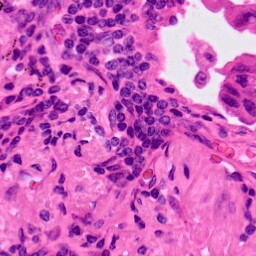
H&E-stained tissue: Lung